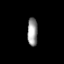
Tissue: prostate
Cell type: T cells
Senescence score: 0.7332
Nuclear area (px): 282
Mean DAPI intensity: 150.411